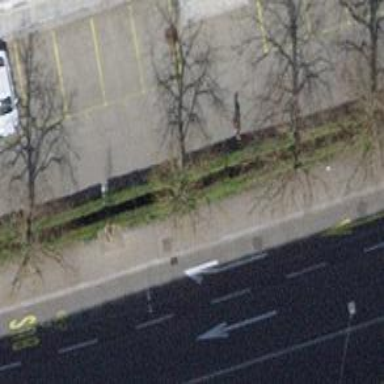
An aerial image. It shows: Avenue of trees.